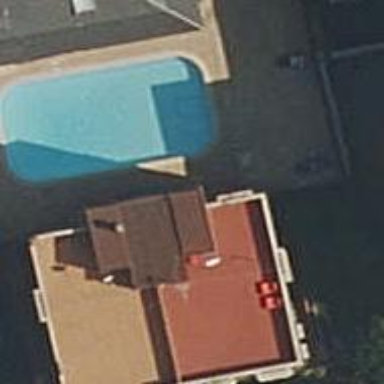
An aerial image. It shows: Swimming pool located in leisure land.